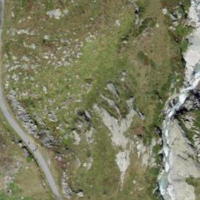
EUNIS habitat code: 26
Species observed at this site:
Rhodiola rosea